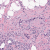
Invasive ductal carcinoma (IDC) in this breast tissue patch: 1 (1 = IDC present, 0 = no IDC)